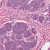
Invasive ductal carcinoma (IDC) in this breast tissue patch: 0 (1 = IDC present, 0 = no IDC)